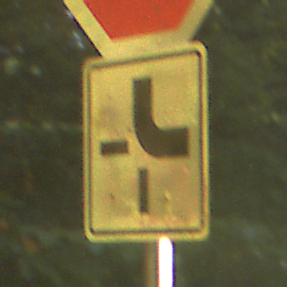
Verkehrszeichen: VerlaufVorfahrtsstrasse4
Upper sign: Stop
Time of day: SunriseSunset
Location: Outdoor (Nature)
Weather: PartlyCloudy
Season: NotSpecified
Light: Natural